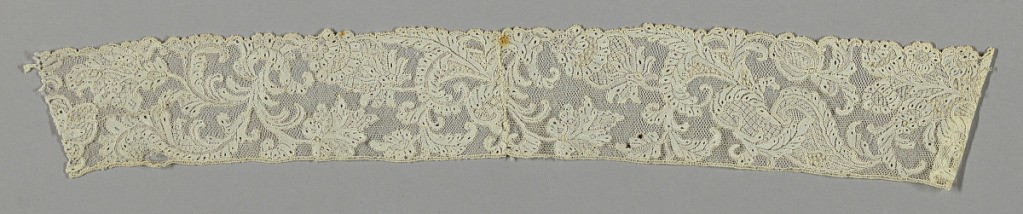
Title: Band
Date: mid- 18th century
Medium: linen Technique: needle lace with ground of loop and twist with twist return
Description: Band with floral scrolls.